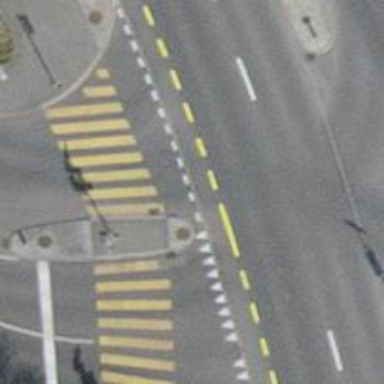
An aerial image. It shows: Crossing with traffic signals and pedestrian island.